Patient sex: F
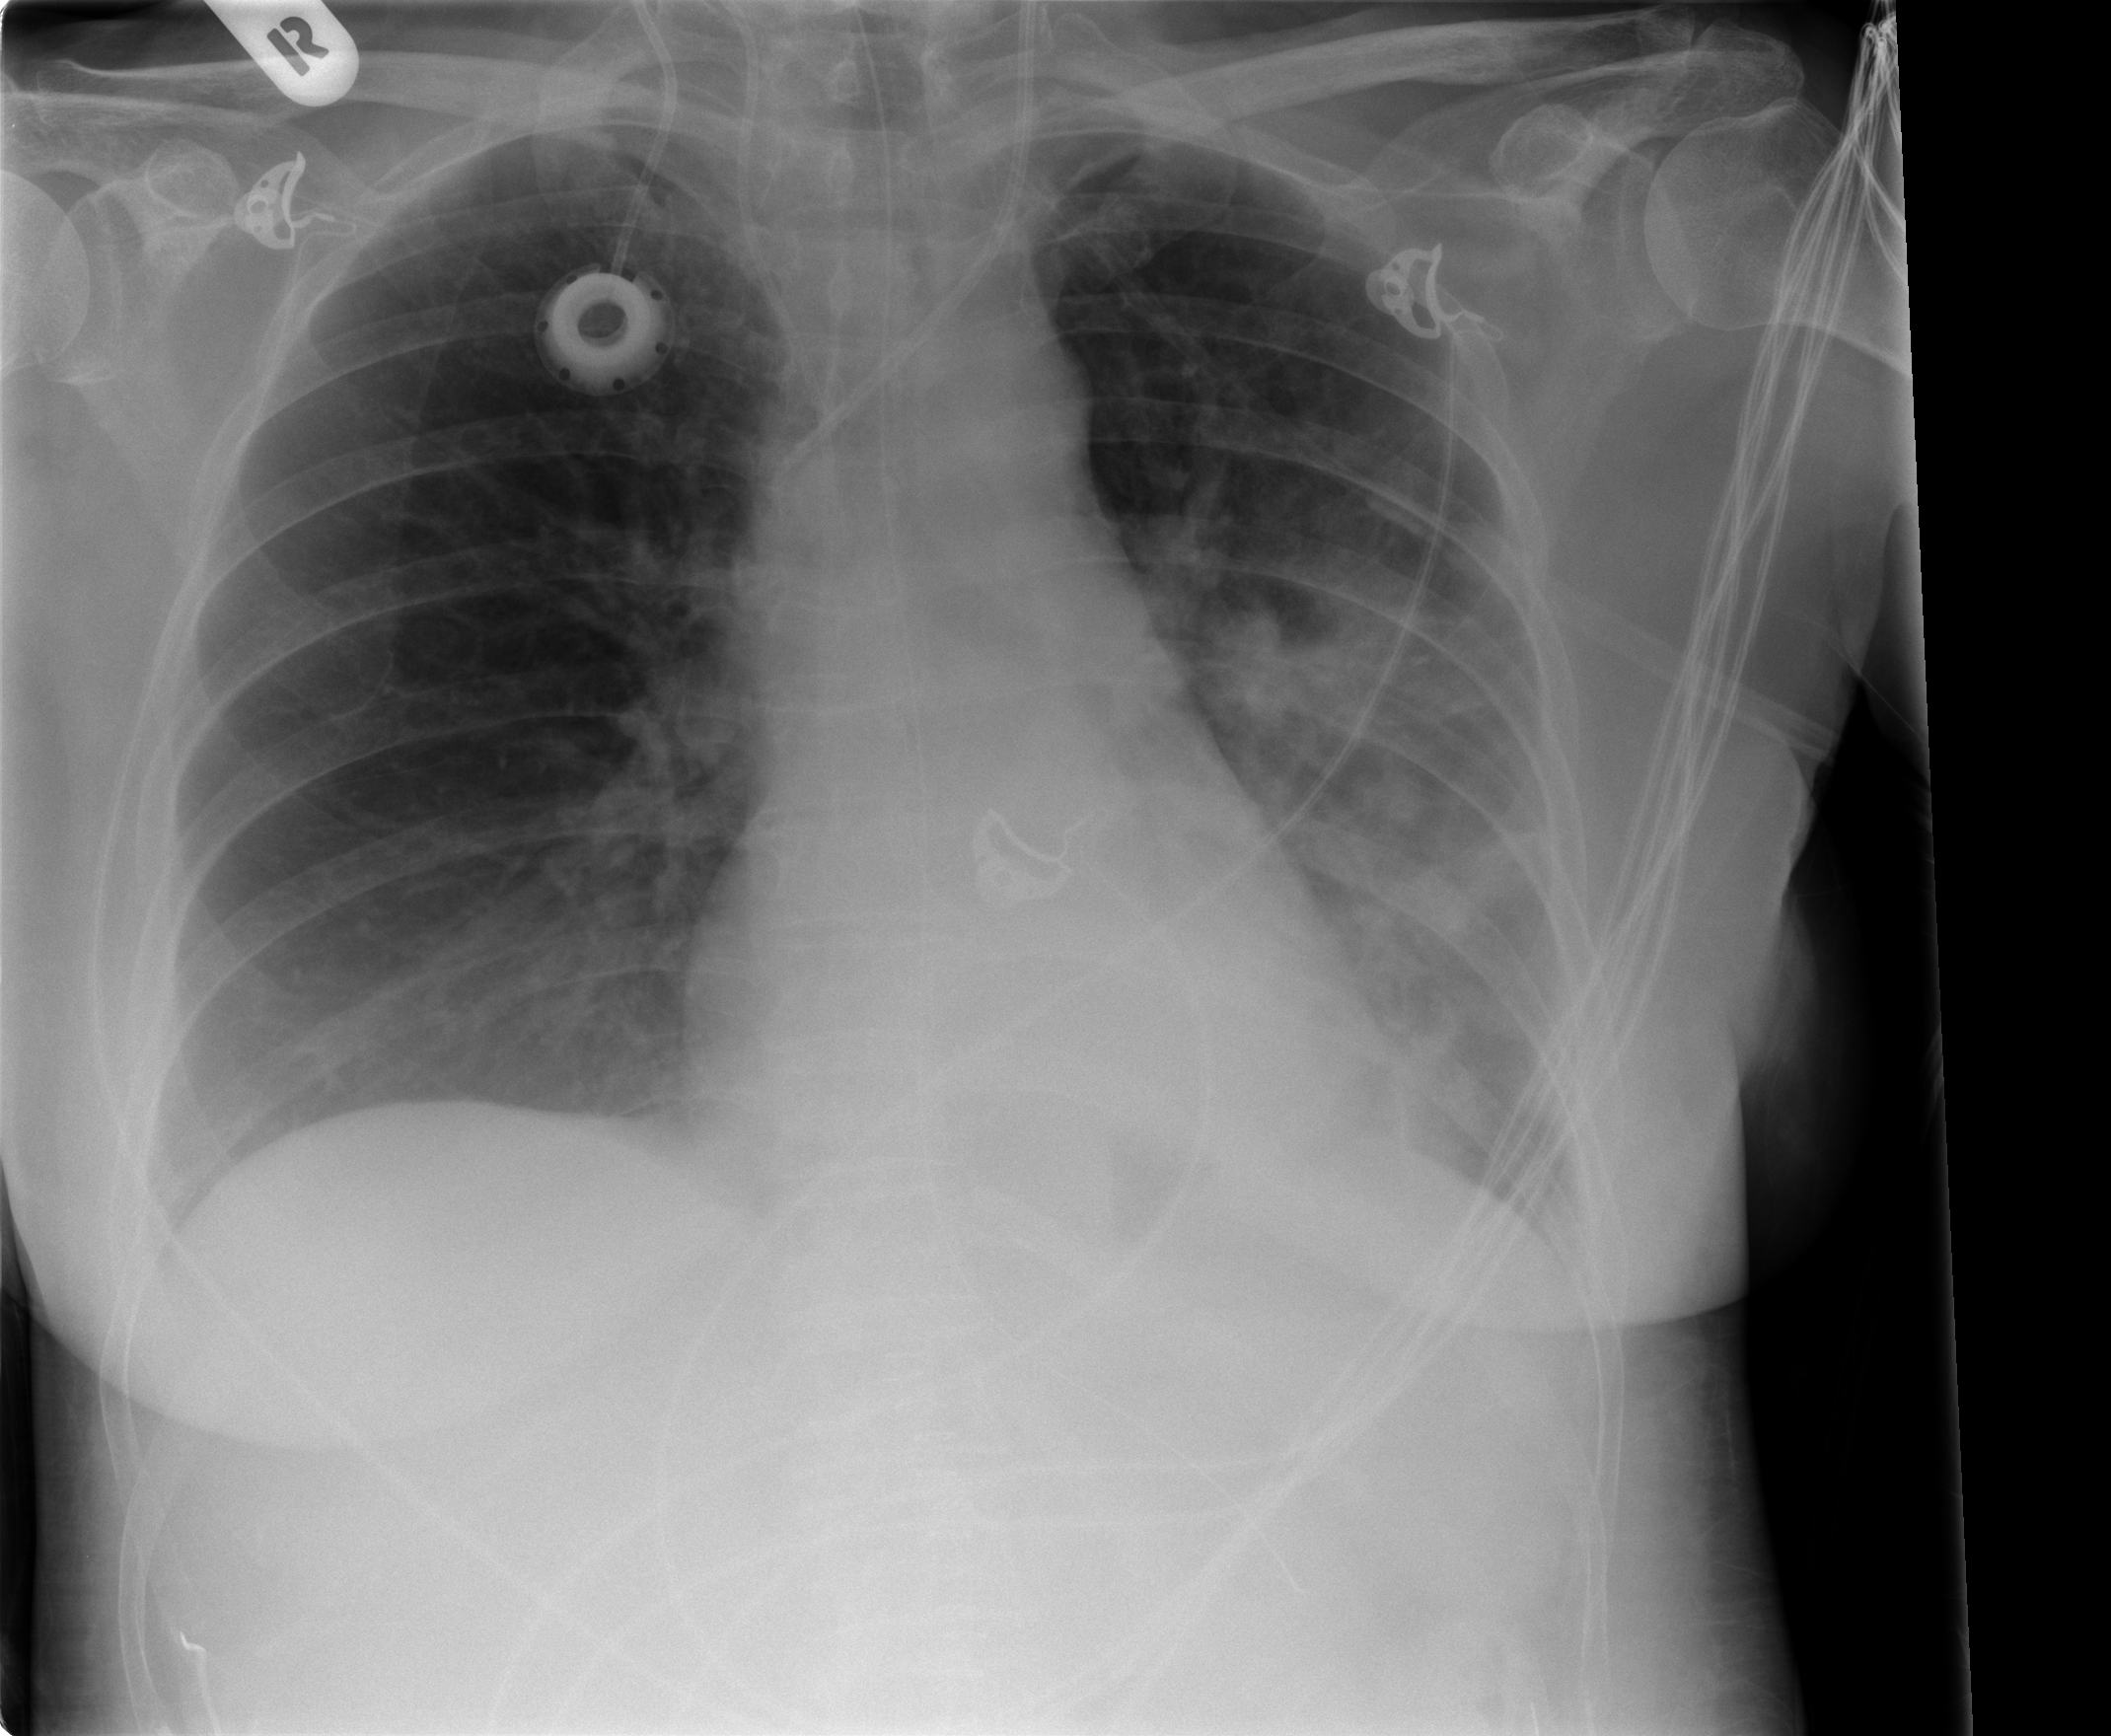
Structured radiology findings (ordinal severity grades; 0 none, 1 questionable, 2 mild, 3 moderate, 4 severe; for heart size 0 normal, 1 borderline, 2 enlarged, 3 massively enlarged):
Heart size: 0
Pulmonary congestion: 0
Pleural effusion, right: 0
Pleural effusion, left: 1
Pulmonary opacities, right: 0
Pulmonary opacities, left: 3
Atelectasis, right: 2
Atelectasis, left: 2